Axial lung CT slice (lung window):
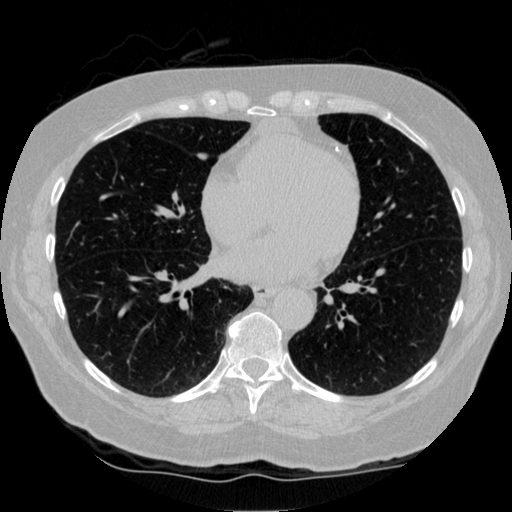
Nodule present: yes
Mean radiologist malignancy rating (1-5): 3